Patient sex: M
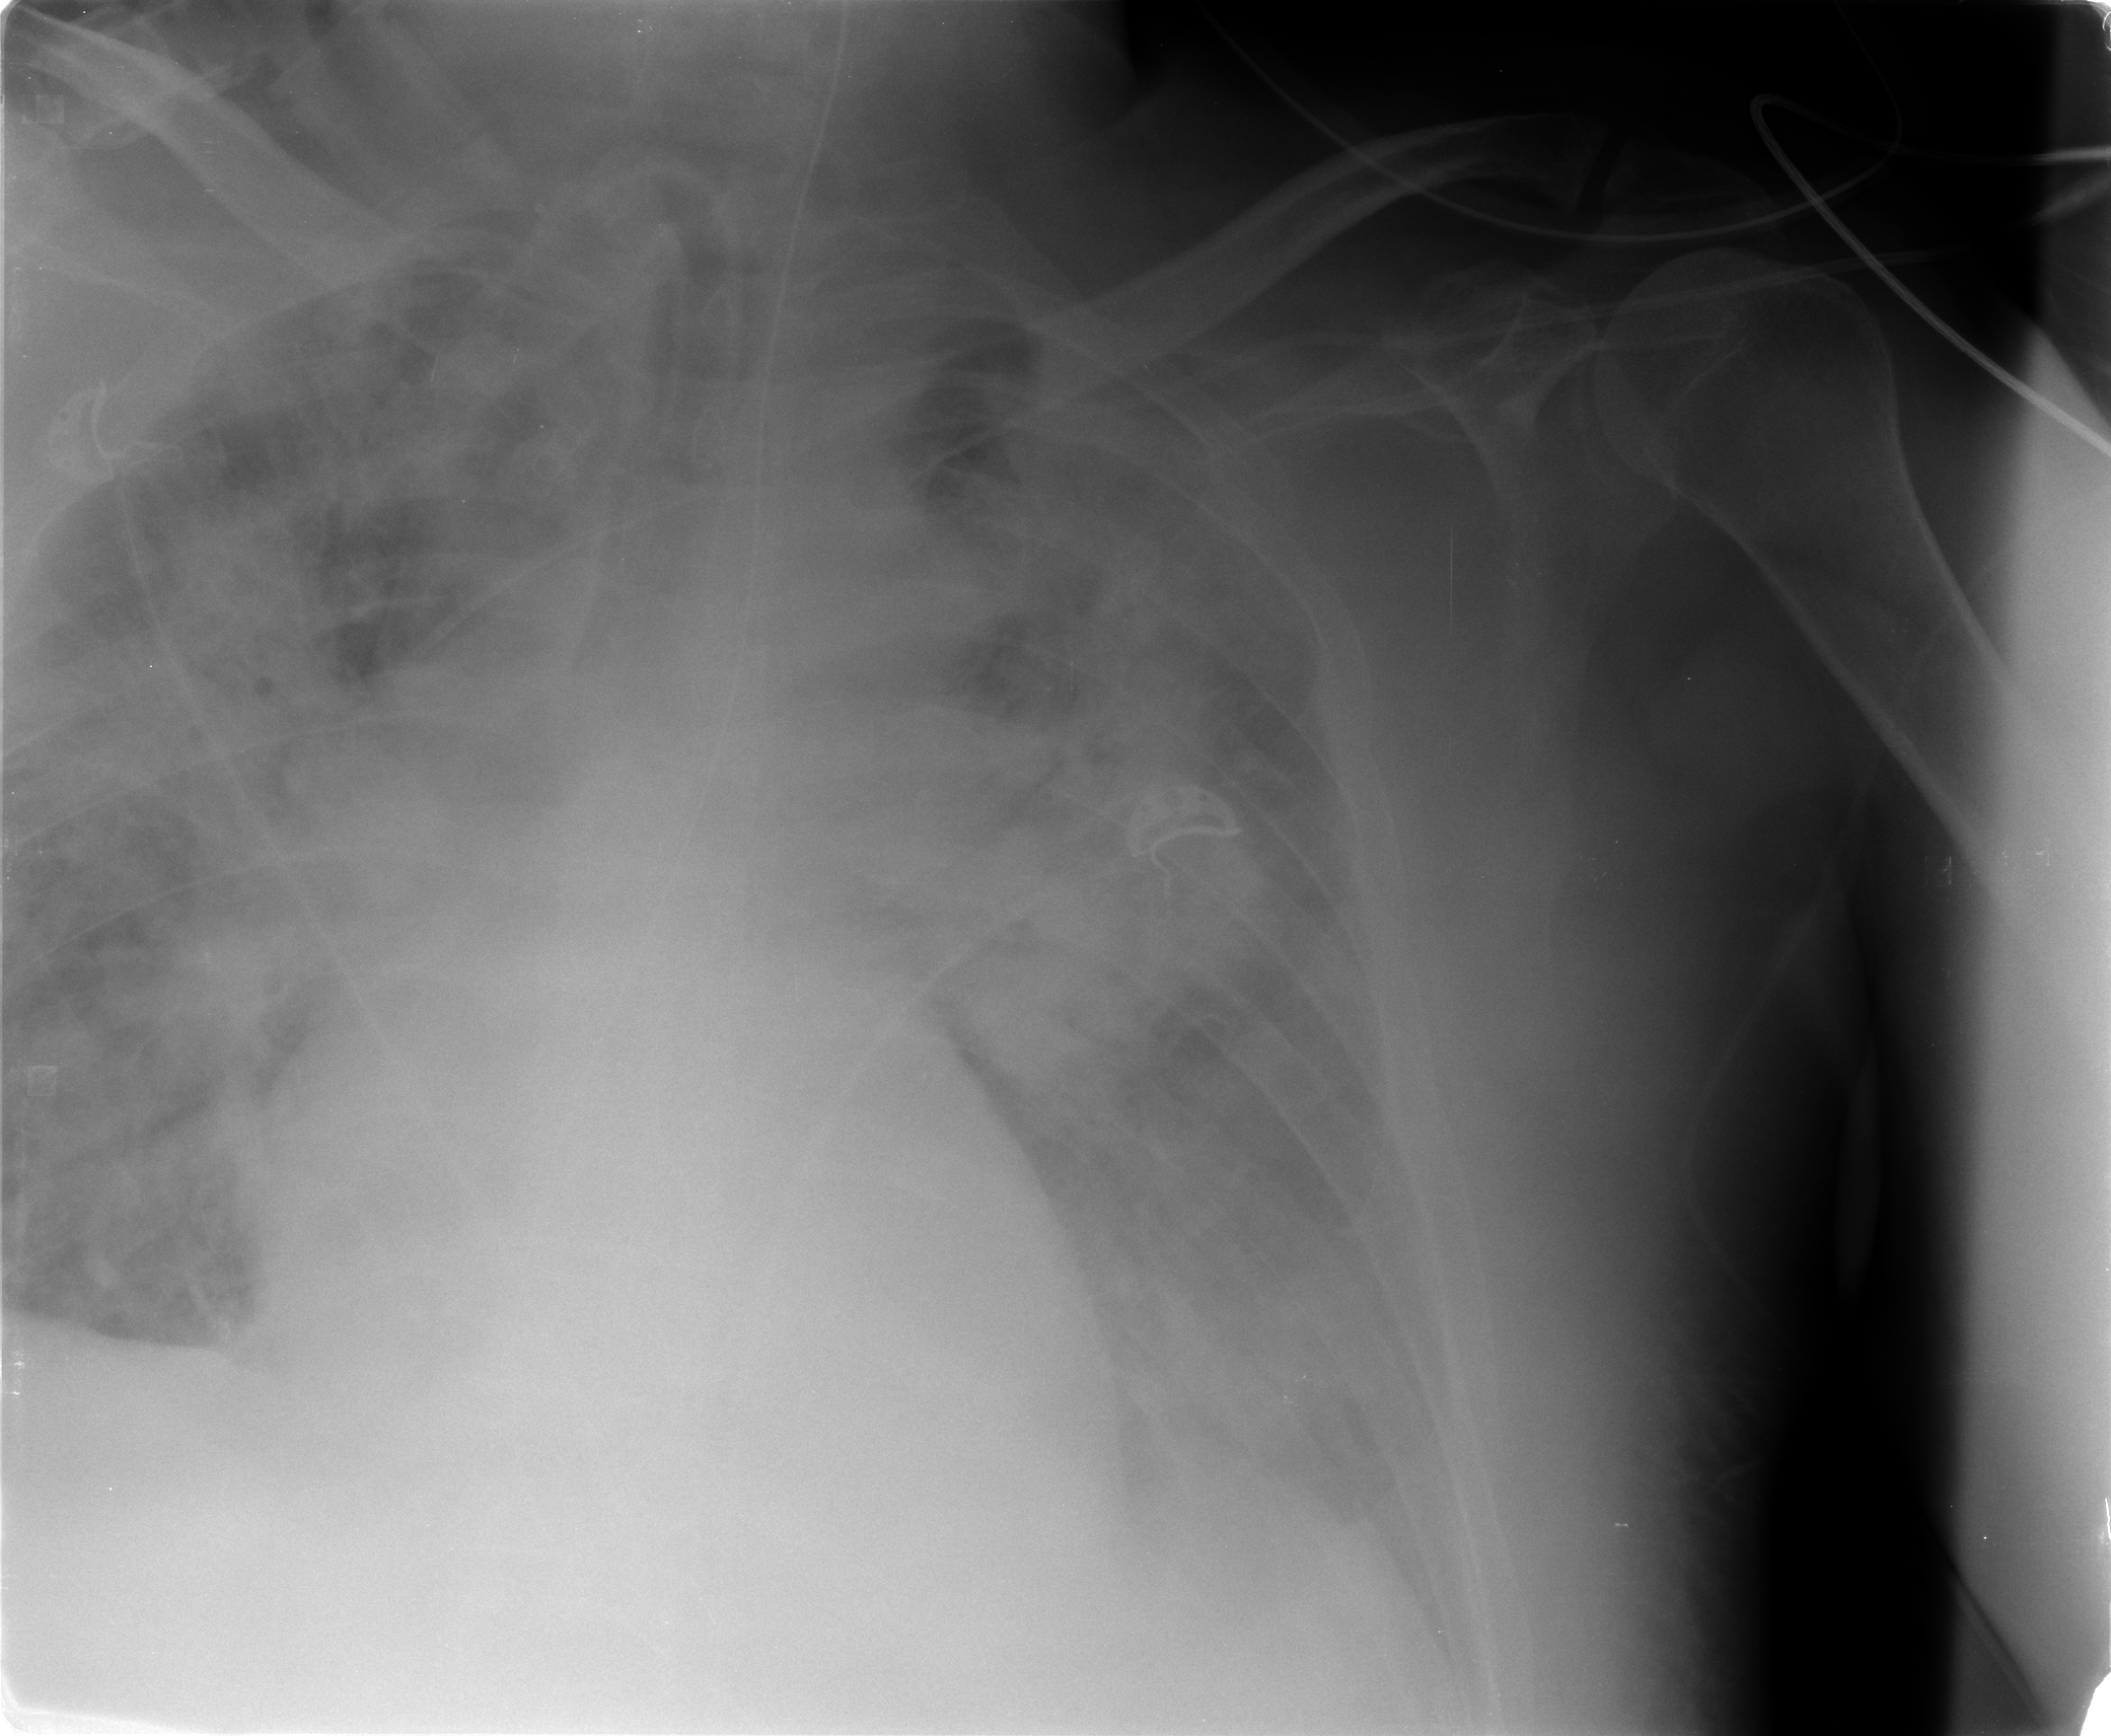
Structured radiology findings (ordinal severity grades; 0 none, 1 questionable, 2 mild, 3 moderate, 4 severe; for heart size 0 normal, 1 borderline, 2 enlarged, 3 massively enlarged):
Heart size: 0
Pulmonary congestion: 3
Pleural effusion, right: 2
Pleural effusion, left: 2
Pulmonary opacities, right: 3
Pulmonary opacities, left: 3
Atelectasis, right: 3
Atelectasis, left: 3